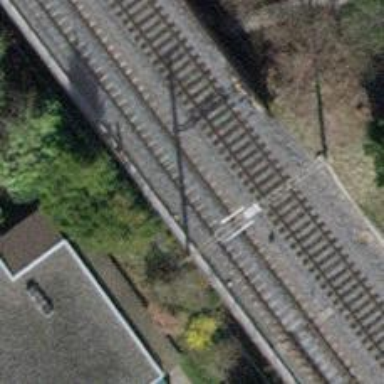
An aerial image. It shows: Railway bridge with electrified contact line. There is one track on the bridge.